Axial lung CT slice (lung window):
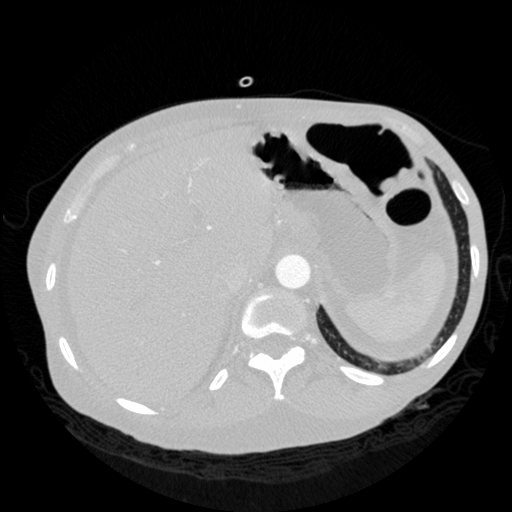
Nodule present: no